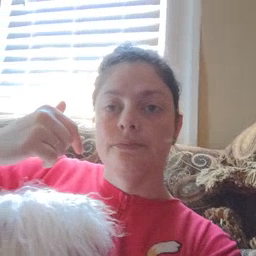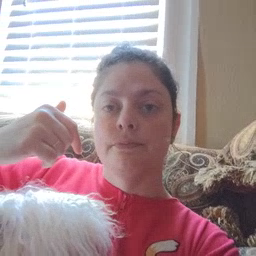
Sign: cry